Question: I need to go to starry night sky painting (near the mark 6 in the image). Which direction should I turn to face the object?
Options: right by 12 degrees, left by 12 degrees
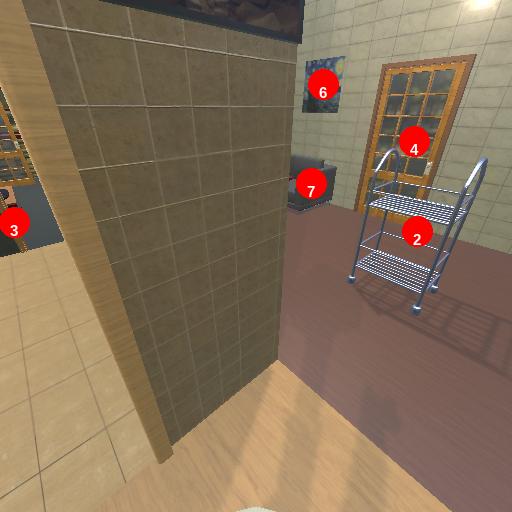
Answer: right by 12 degrees